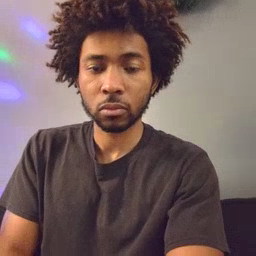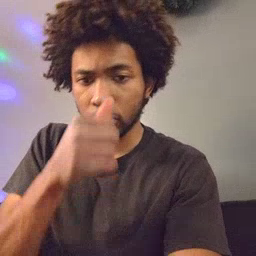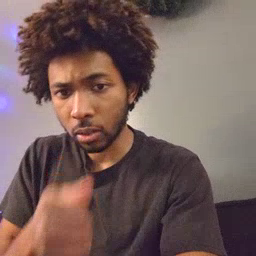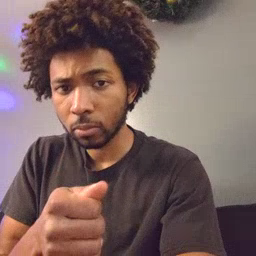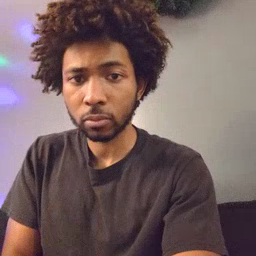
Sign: hide